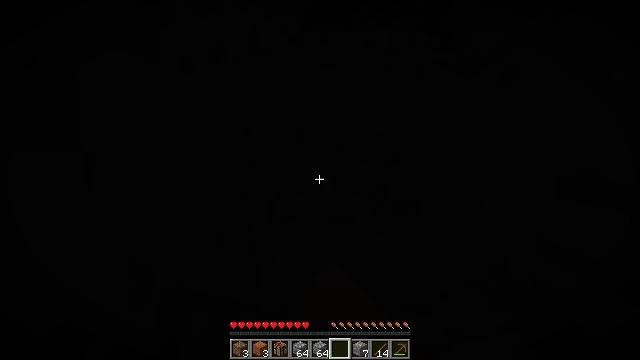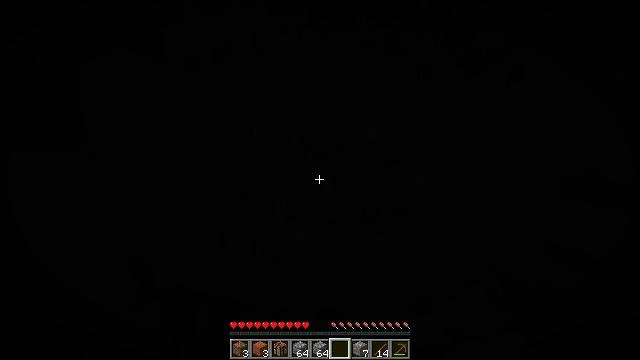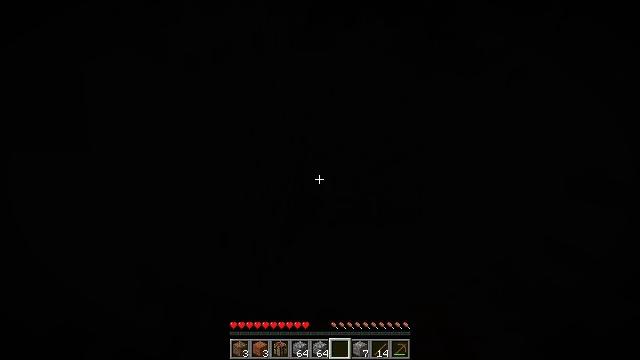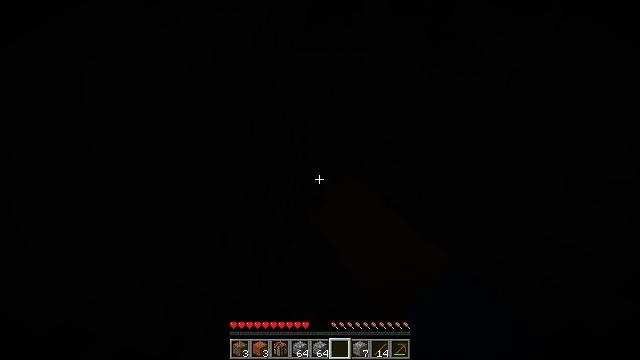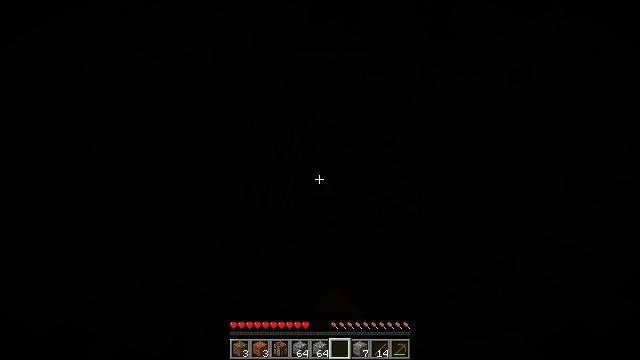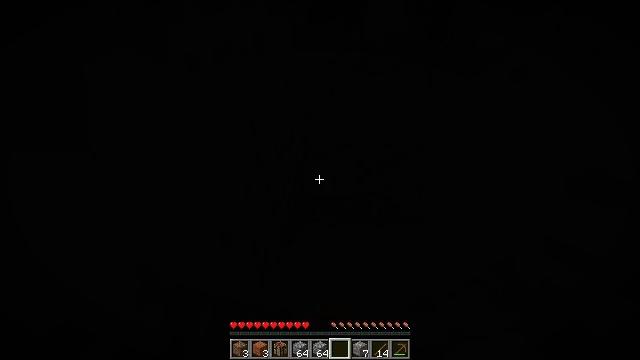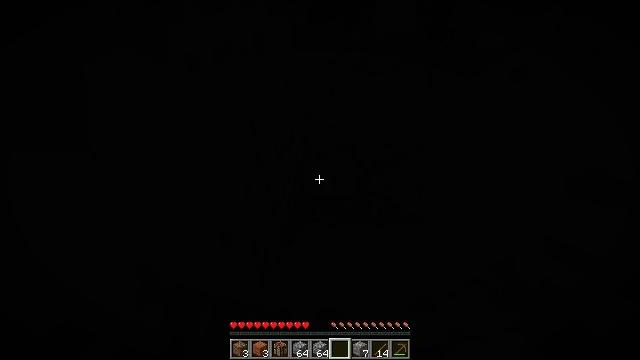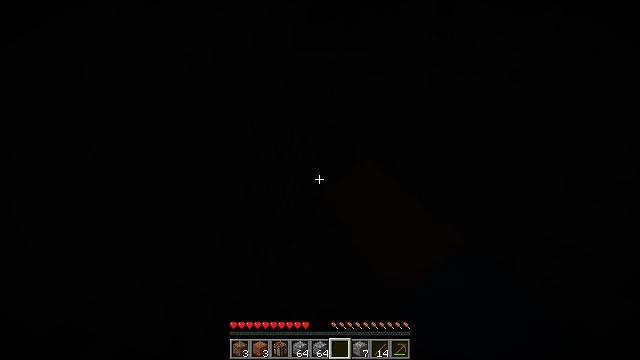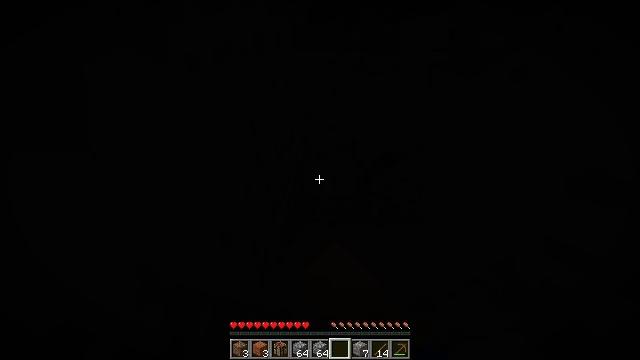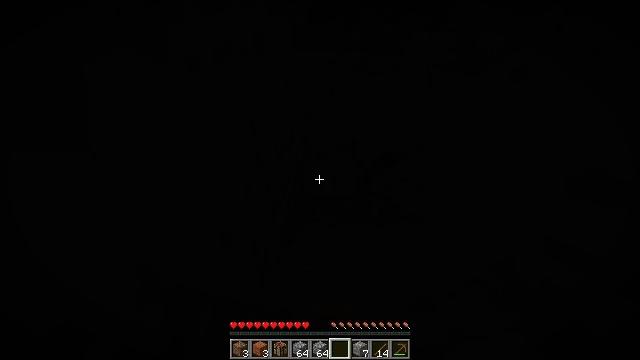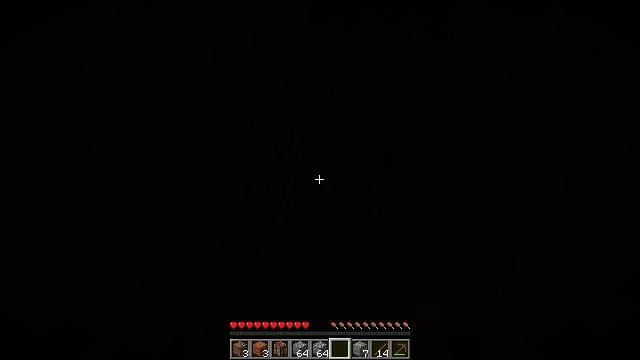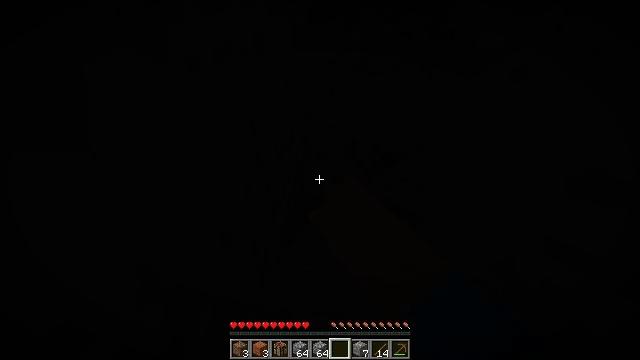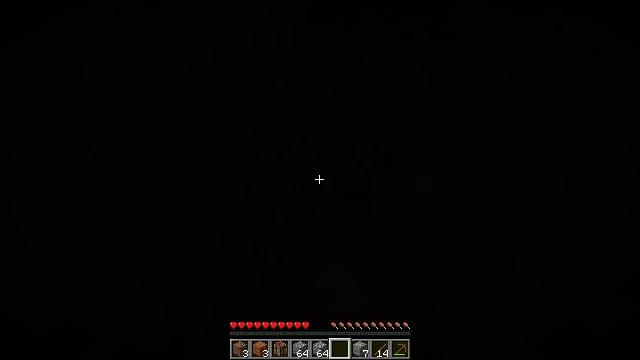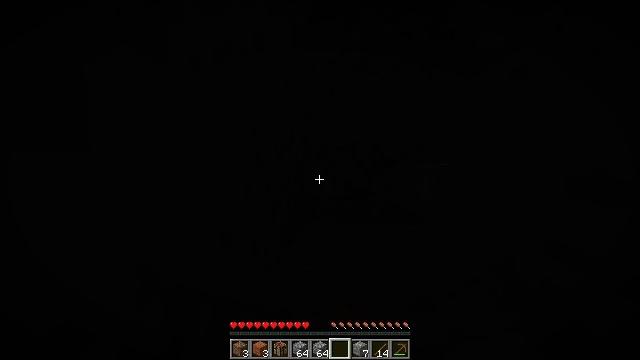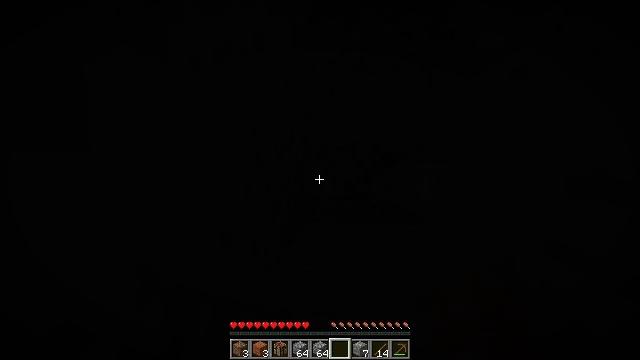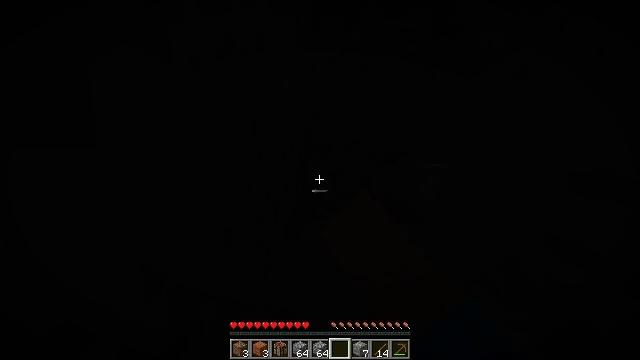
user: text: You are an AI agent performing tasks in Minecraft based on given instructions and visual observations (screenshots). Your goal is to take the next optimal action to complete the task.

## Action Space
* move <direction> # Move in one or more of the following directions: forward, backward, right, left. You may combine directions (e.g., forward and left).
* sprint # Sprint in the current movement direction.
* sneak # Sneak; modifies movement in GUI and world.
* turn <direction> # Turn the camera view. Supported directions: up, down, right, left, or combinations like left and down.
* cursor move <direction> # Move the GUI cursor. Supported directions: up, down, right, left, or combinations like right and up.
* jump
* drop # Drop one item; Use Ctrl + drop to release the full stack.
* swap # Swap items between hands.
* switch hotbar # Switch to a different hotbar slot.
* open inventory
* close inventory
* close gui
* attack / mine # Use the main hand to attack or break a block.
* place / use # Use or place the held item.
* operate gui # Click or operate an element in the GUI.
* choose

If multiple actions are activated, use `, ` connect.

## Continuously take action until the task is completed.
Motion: motion action
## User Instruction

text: Mine gravel from the ground.
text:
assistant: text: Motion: attack / mine
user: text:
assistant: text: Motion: attack / mine
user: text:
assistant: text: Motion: attack / mine
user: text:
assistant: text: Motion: attack / mine
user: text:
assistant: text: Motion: attack / mine
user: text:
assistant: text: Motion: attack / mine
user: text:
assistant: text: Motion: attack / mine
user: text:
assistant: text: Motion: attack / mine
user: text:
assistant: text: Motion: attack / mine
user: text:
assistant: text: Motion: attack / mine
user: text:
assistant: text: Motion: attack / mine
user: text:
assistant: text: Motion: attack / mine
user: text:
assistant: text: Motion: attack / mine
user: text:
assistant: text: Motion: attack / mine
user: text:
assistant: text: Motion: no_op
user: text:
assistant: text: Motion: no_op
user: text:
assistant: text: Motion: no_op
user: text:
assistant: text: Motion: no_op
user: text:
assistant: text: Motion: no_op
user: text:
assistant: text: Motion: no_op
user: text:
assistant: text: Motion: no_op
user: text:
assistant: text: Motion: no_op
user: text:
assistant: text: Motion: no_op
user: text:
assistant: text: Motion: no_op
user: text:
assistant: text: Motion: no_op
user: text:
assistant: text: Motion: no_op
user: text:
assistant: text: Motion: no_op
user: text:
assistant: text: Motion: no_op
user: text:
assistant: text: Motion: no_op
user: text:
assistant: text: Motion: no_op